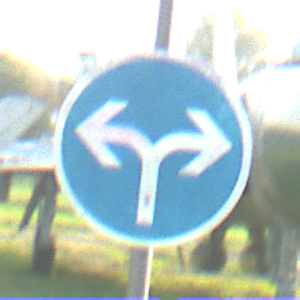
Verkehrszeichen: VorgeschriebeneFahrtrichtungRechtsOderLinks
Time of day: SunriseSunset
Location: Outdoor (Special)
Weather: Clear
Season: NotSpecified
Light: Natural